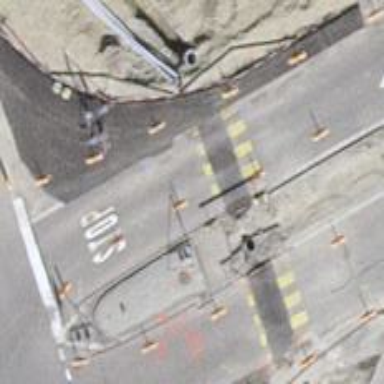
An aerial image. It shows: Road with traffic signals and crossing also equipped with traffic signals and island.